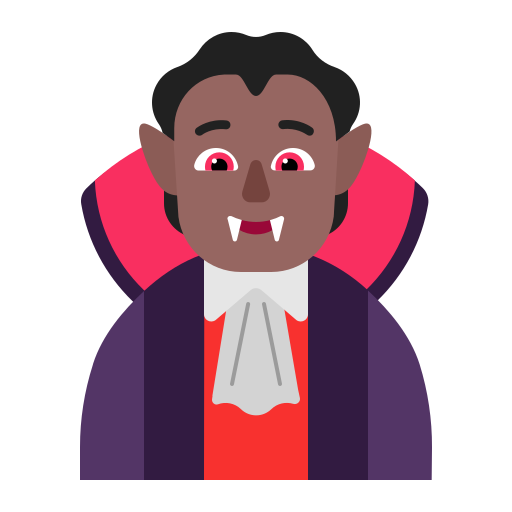
person vampire flat  dark